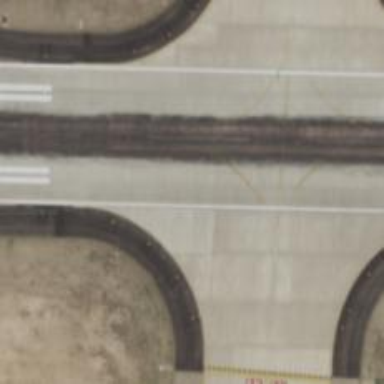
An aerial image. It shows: Image of taxiway at airport.